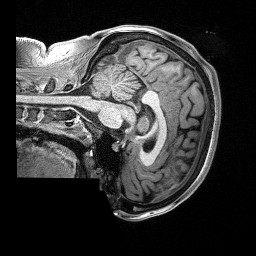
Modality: T1w
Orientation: sagittal
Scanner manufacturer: siemens
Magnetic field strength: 3 T
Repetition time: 2.4 s
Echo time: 0.00122 s